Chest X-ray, PA view. Patient: 30 years old, sex F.
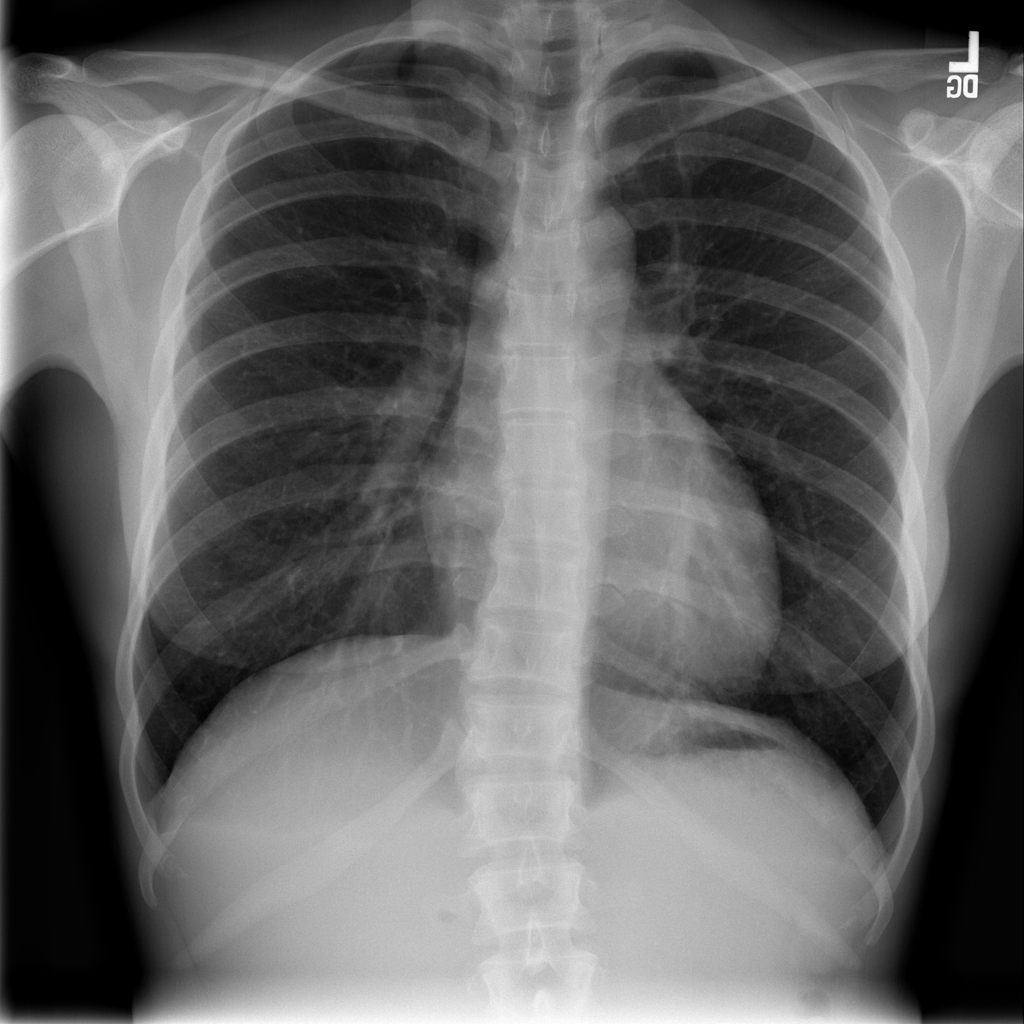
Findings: No Finding